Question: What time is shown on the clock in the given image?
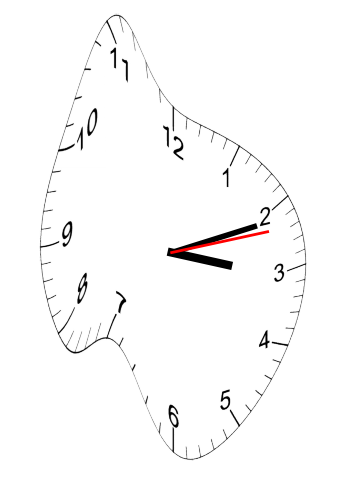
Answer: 03:11:12